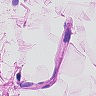
Metastatic tissue present: no